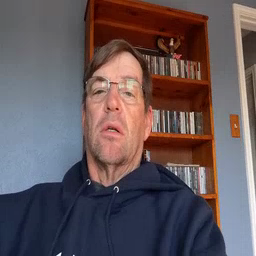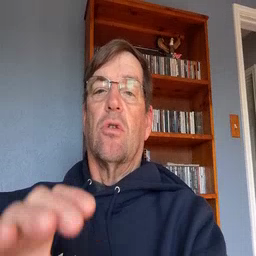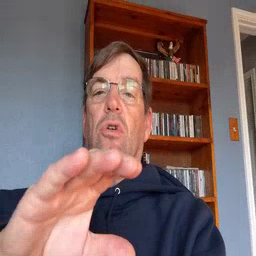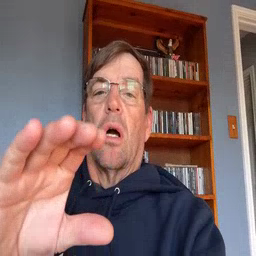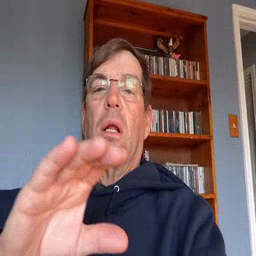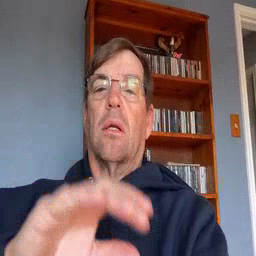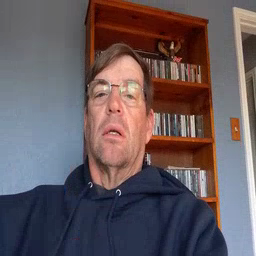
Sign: chocolate